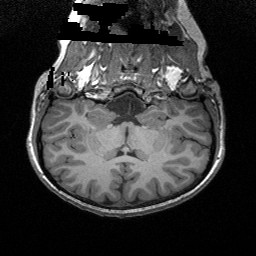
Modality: T1w
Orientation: sagittal